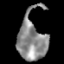
Tissue: lung
Cell type: Epithelial cells
Senescence score: 0.1498
Nuclear area (px): 1216
Mean DAPI intensity: 137.067